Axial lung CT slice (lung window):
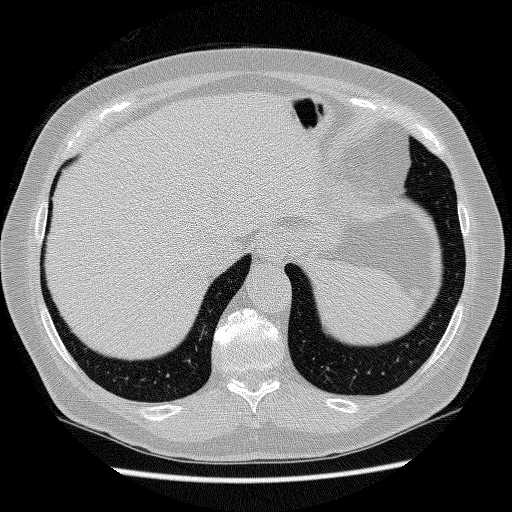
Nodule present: no